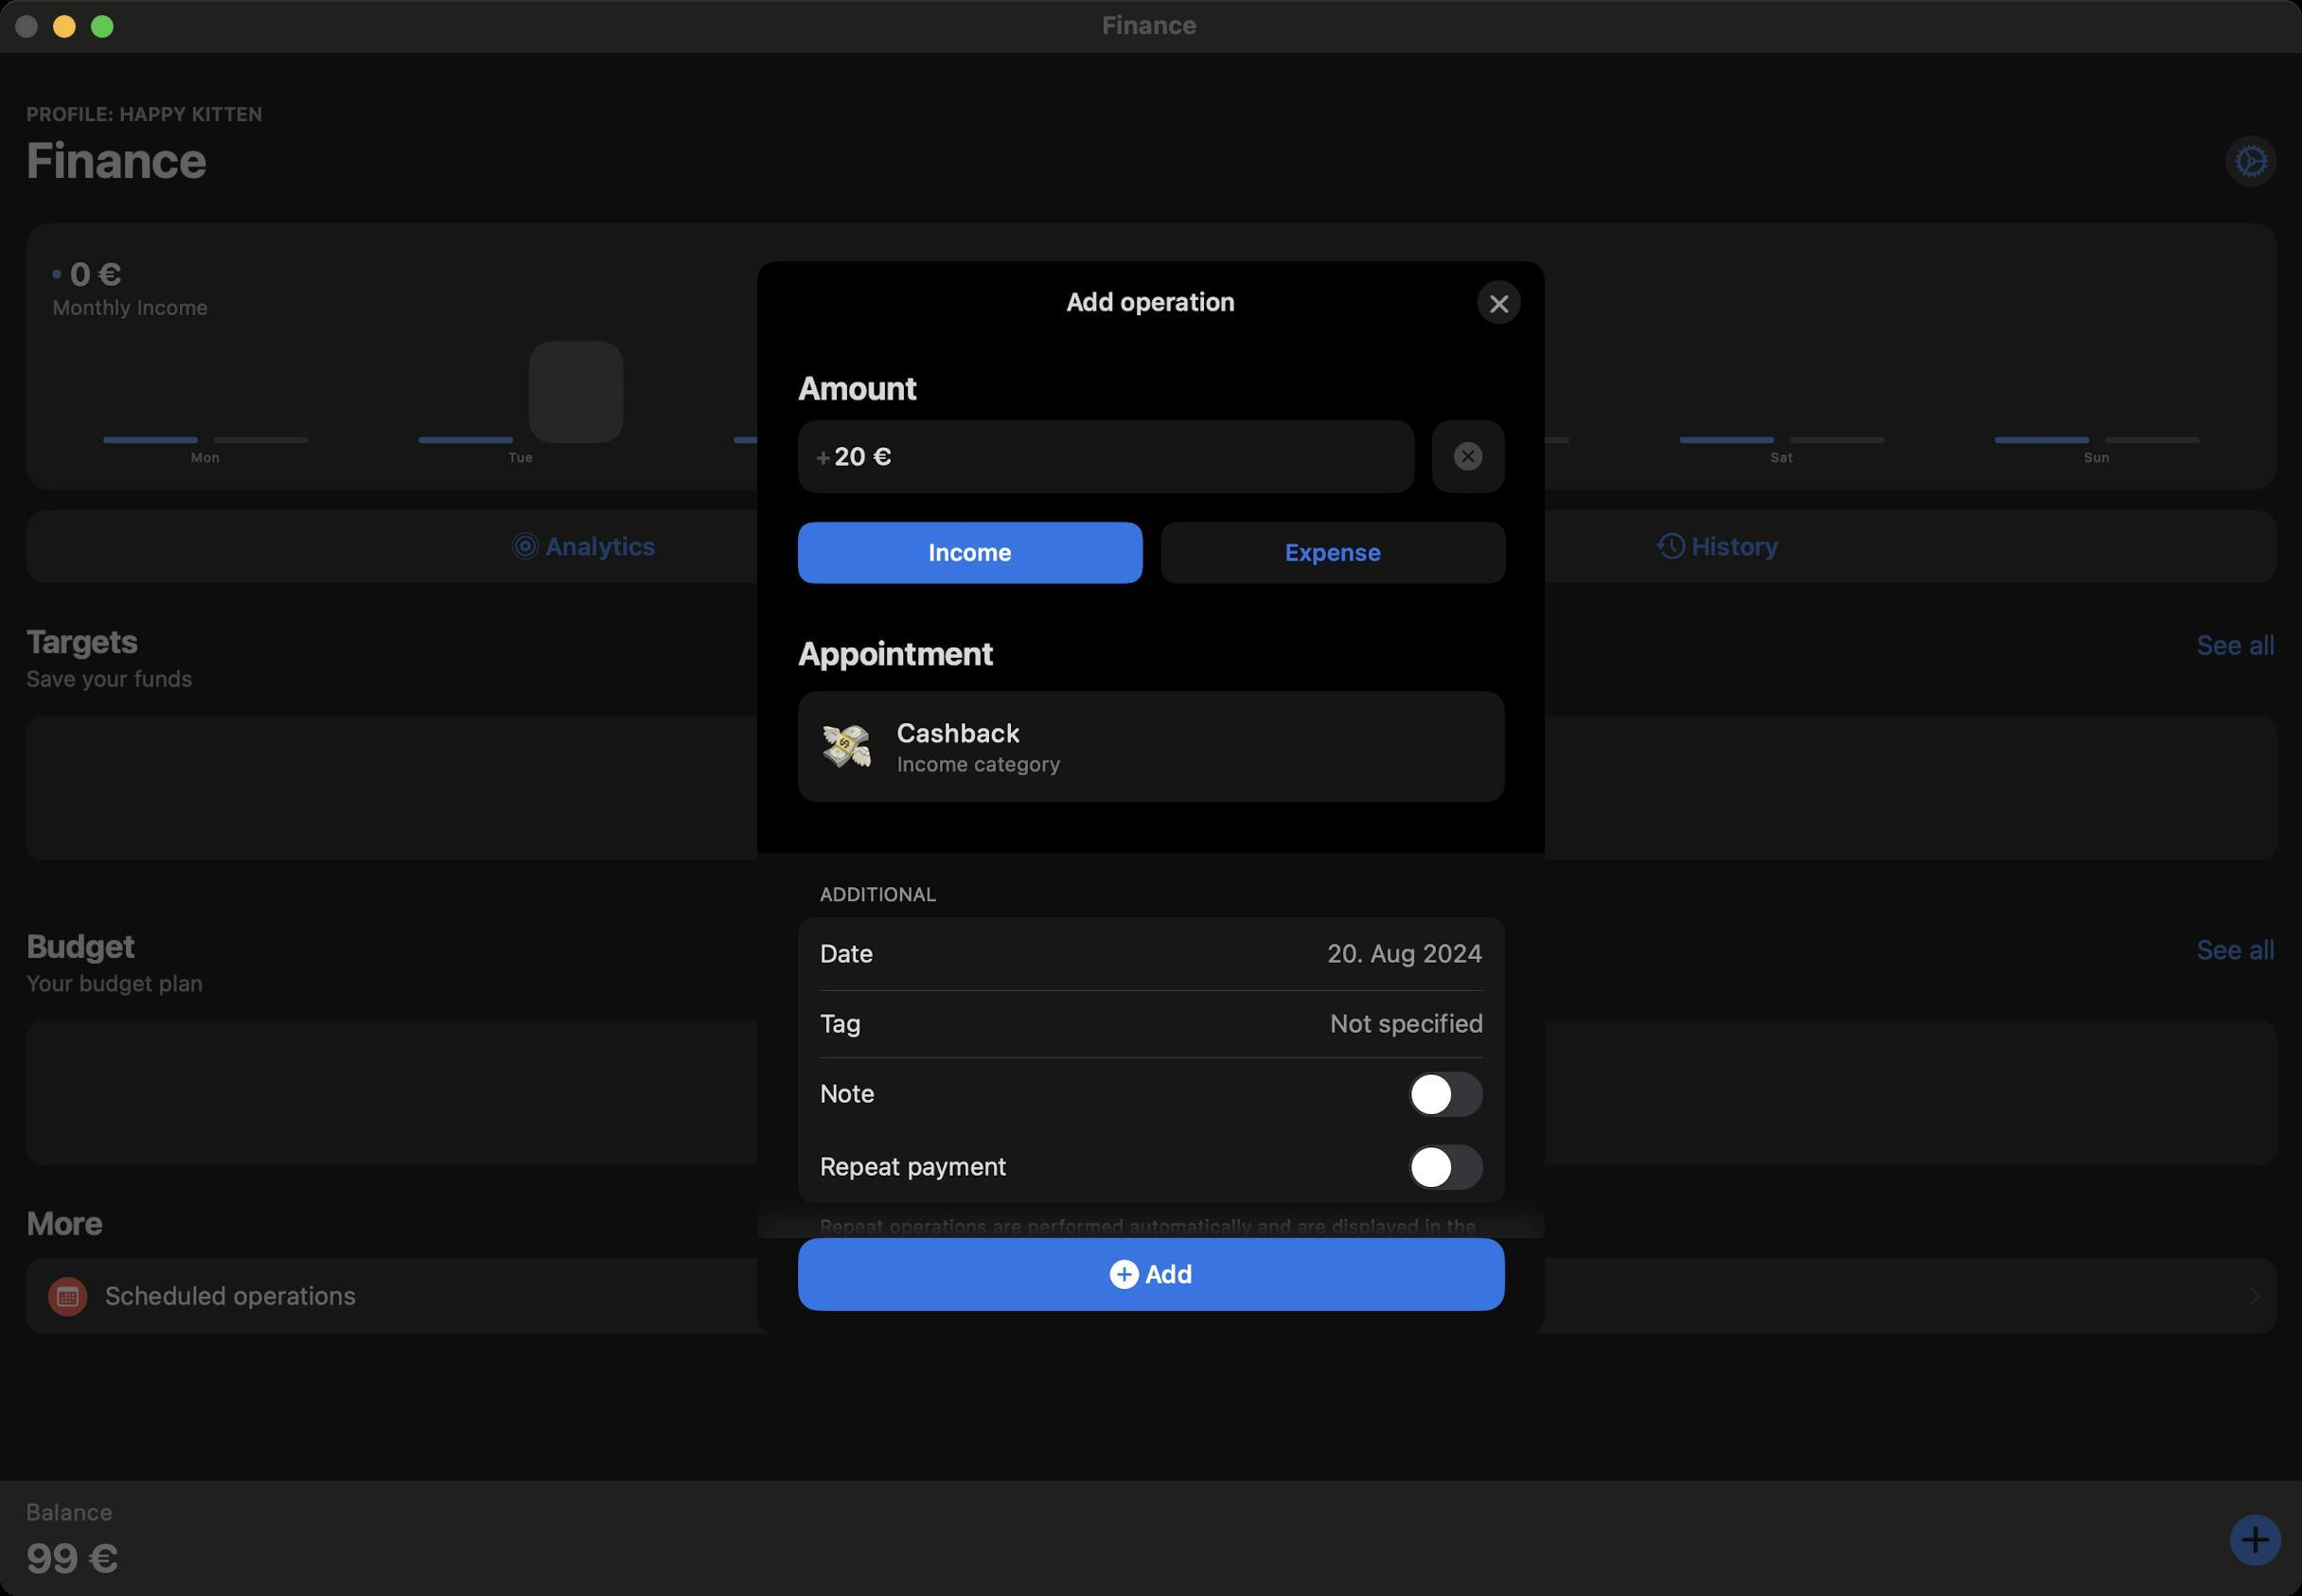
Accessibility tree:
{"name": "Finance", "role": "AXWindow", "description": null, "role_description": "standard window", "value": null, "position": "294.00;94.00", "size": "1216;843", "children": [{"name": null, "role": "AXGroup", "description": null, "role_description": "group", "value": null, "position": "0.00;0.00", "size": "1216;843", "children": [{"name": null, "role": "AXGroup", "description": null, "role_description": "group", "value": null, "position": "0.00;0.00", "size": "1217;843", "children": []}]}, {"name": null, "role": "AXButton", "description": null, "role_description": "close button", "value": null, "position": "7.00;6.00", "size": "14;16", "children": []}, {"name": null, "role": "AXButton", "description": null, "role_description": "zoom button", "value": null, "position": "47.00;6.00", "size": "14;16", "children": [{"name": null, "role": "AXGroup", "description": null, "role_description": "group", "value": null, "position": "47.00;6.00", "size": "14;16", "children": [{"name": null, "role": "AXGroup", "description": null, "role_description": "group", "value": null, "position": "47.00;6.00", "size": "14;16", "children": []}]}]}, {"name": null, "role": "AXButton", "description": null, "role_description": "minimize button", "value": null, "position": "27.00;6.00", "size": "14;16", "children": []}, {"name": null, "role": "AXStaticText", "description": null, "role_description": "text", "value": "Finance", "position": "580.00;5.00", "size": "55;16", "children": []}, {"name": null, "role": "AXSheet", "description": null, "role_description": "sheet", "value": null, "position": "400.00;138.00", "size": "416;567", "children": [{"name": null, "role": "AXGroup", "description": null, "role_description": "group", "value": null, "position": "400.00;138.00", "size": "416;567", "children": [{"name": null, "role": "AXGroup", "description": null, "role_description": "group", "value": null, "position": "400.00;138.00", "size": "417;567", "children": [{"name": null, "role": "AXGroup", "description": null, "role_description": "Nav bar", "value": null, "position": "400.00;138.00", "size": "417;43", "children": [{"name": null, "role": "AXHeading", "description": "Add operation", "role_description": "heading", "value": null, "position": "563.24;151.86", "size": "90;16", "children": []}, {"name": null, "role": "AXButton", "description": "close", "role_description": "button", "value": null, "position": "774.22;142.62", "size": "33;34", "children": []}]}, {"name": null, "role": "AXGroup", "description": null, "role_description": "group", "value": null, "position": "400.00;138.00", "size": "417;567", "children": [{"name": null, "role": "AXGroup", "description": null, "role_description": "group", "value": null, "position": "400.00;138.00", "size": "417;567", "children": [{"name": null, "role": "AXGroup", "description": null, "role_description": "group", "value": null, "position": "421.56;194.98", "size": "373;22", "children": [{"name": null, "role": "AXGroup", "description": null, "role_description": "group", "value": null, "position": "421.56;194.98", "size": "373;20", "children": [{"name": null, "role": "AXStaticText", "description": "Amount", "role_description": "text", "value": null, "position": "421.56;194.98", "size": "373;20", "children": []}]}]}, {"name": null, "role": "AXTextField", "description": null, "role_description": "text field", "value": "20 €", "position": "421.56;221.93", "size": "326;38", "children": []}, {"name": null, "role": "AXStaticText", "description": "+", "role_description": "text", "value": null, "position": "430.80;221.93", "size": "9;38", "children": []}, {"name": null, "role": "AXButton", "description": "clearField", "role_description": "button", "value": null, "position": "756.51;221.93", "size": "38;38", "children": []}, {"name": null, "role": "AXGroup", "description": null, "role_description": "group", "value": null, "position": "421.56;275.83", "size": "373;32", "children": [{"name": null, "role": "AXButton", "description": "Income", "role_description": "button", "value": null, "position": "421.56;275.83", "size": "182;32", "children": []}, {"name": null, "role": "AXButton", "description": "Expense", "role_description": "button", "value": null, "position": "613.29;275.83", "size": "182;32", "children": []}]}, {"name": null, "role": "AXGroup", "description": null, "role_description": "group", "value": null, "position": "421.56;335.12", "size": "373;22", "children": [{"name": null, "role": "AXGroup", "description": null, "role_description": "group", "value": null, "position": "421.56;335.12", "size": "373;20", "children": [{"name": null, "role": "AXStaticText", "description": "Appointment", "role_description": "text", "value": null, "position": "421.56;335.12", "size": "373;20", "children": []}]}]}, {"name": null, "role": "AXStaticText", "description": "💸", "role_description": "text", "value": null, "position": "430.80;377.47", "size": "34;34", "children": []}, {"name": null, "role": "AXGroup", "description": null, "role_description": "group", "value": null, "position": "473.92;379.01", "size": "310;31", "children": [{"name": null, "role": "AXStaticText", "description": "Cashback", "role_description": "text", "value": null, "position": "473.92;379.01", "size": "310;16", "children": []}, {"name": null, "role": "AXStaticText", "description": "Income category", "role_description": "text", "value": null, "position": "473.92;396.72", "size": "310;13", "children": []}]}, {"name": null, "role": "AXStaticText", "description": "ADDITIONAL", "role_description": "text", "value": null, "position": "433.11;466.02", "size": "350;12", "children": []}, {"name": null, "role": "AXStaticText", "description": "Date", "role_description": "text", "value": null, "position": "433.11;496.05", "size": "28;15", "children": []}, {"name": null, "role": "AXStaticText", "description": "20. Aug 2024", "role_description": "text", "value": null, "position": "701.07;496.05", "size": "82;15", "children": []}, {"name": null, "role": "AXStaticText", "description": "Tag", "role_description": "text", "value": null, "position": "433.11;523.00", "size": "22;35", "children": []}, {"name": null, "role": "AXGroup", "description": null, "role_description": "group", "value": null, "position": "433.11;523.00", "size": "350;116", "children": [{"name": null, "role": "AXSlider", "description": null, "role_description": "slider", "value": 5000.0, "position": "514.73;494.12", "size": "104;173", "children": []}, {"name": null, "role": "AXSlider", "description": null, "role_description": "slider", "value": 4979.0, "position": "622.53;494.12", "size": "38;173", "children": []}, {"name": null, "role": "AXSlider", "description": null, "role_description": "slider", "value": 2019.0, "position": "664.11;494.12", "size": "38;173", "children": []}]}, {"name": null, "role": "AXStaticText", "description": "Not specified", "role_description": "text", "value": null, "position": "459.29;523.00", "size": "325;35", "children": []}, {"name": null, "role": "AXStaticText", "description": "Note", "role_description": "text", "value": null, "position": "433.11;569.97", "size": "29;15", "children": []}, {"name": null, "role": "AXCheckBox", "description": null, "role_description": "checkbox", "value": "0", "position": "744.19;566.12", "size": "39;24", "children": []}, {"name": null, "role": "AXTextField", "description": null, "role_description": "text field", "value": "", "position": "433.11;596.92", "size": "350;31", "children": []}, {"name": null, "role": "AXStaticText", "description": "Repeat payment", "role_description": "text", "value": null, "position": "433.11;608.47", "size": "99;15", "children": []}, {"name": null, "role": "AXCheckBox", "description": null, "role_description": "checkbox", "value": "0", "position": "744.19;604.62", "size": "39;24", "children": []}, {"name": null, "role": "AXButton", "description": "Repeat operations are performed automatically and are displayed in the \"Scheduled operations\" section. Available in premium", "role_description": "button", "value": null, "position": "433.11;641.58", "size": "350;25", "children": []}, {"name": null, "role": "AXGroup", "description": null, "role_description": "group", "value": null, "position": "433.11;643.12", "size": "350;38", "children": [{"name": null, "role": "AXGroup", "description": null, "role_description": "group", "value": null, "position": "434.65;646.97", "size": "168;31", "children": [{"name": null, "role": "AXStaticText", "description": "Retry", "role_description": "text", "value": null, "position": "434.65;646.97", "size": "168;15", "children": []}, {"name": null, "role": "AXStaticText", "description": "Monthly", "role_description": "text", "value": null, "position": "434.65;663.14", "size": "168;15", "children": []}]}, {"name": null, "role": "AXGroup", "description": null, "role_description": "group", "value": null, "position": "614.06;646.97", "size": "168;31", "children": [{"name": null, "role": "AXStaticText", "description": "Stop Repeater", "role_description": "text", "value": null, "position": "614.06;646.97", "size": "168;15", "children": []}, {"name": null, "role": "AXStaticText", "description": "Never", "role_description": "text", "value": null, "position": "614.06;663.14", "size": "168;15", "children": []}]}]}, {"name": null, "role": "AXButton", "description": "Add", "role_description": "button", "value": null, "position": "421.56;653.90", "size": "373;38", "children": []}]}]}]}]}]}, {"name": "Finance", "role": "AXWindow", "description": null, "role_description": "standard window", "value": null, "position": "294.00;94.00", "size": "1216;843", "children": [{"name": null, "role": "AXGroup", "description": null, "role_description": "group", "value": null, "position": "0.00;0.00", "size": "1216;843", "children": [{"name": null, "role": "AXGroup", "description": null, "role_description": "group", "value": null, "position": "0.00;0.00", "size": "1217;843", "children": []}]}, {"name": null, "role": "AXButton", "description": null, "role_description": "close button", "value": null, "position": "7.00;6.00", "size": "14;16", "children": []}, {"name": null, "role": "AXButton", "description": null, "role_description": "zoom button", "value": null, "position": "47.00;6.00", "size": "14;16", "children": [{"name": null, "role": "AXGroup", "description": null, "role_description": "group", "value": null, "position": "47.00;6.00", "size": "14;16", "children": [{"name": null, "role": "AXGroup", "description": null, "role_description": "group", "value": null, "position": "47.00;6.00", "size": "14;16", "children": []}]}]}, {"name": null, "role": "AXButton", "description": null, "role_description": "minimize button", "value": null, "position": "27.00;6.00", "size": "14;16", "children": []}, {"name": null, "role": "AXStaticText", "description": null, "role_description": "text", "value": "Finance", "position": "580.00;5.00", "size": "55;16", "children": []}, {"name": null, "role": "AXSheet", "description": null, "role_description": "sheet", "value": null, "position": "400.00;138.00", "size": "416;567", "children": [{"name": null, "role": "AXGroup", "description": null, "role_description": "group", "value": null, "position": "400.00;138.00", "size": "416;567", "children": [{"name": null, "role": "AXGroup", "description": null, "role_description": "group", "value": null, "position": "400.00;138.00", "size": "417;567", "children": [{"name": null, "role": "AXGroup", "description": null, "role_description": "Nav bar", "value": null, "position": "400.00;138.00", "size": "417;43", "children": [{"name": null, "role": "AXHeading", "description": "Add operation", "role_description": "heading", "value": null, "position": "563.24;151.86", "size": "90;16", "children": []}, {"name": null, "role": "AXButton", "description": "close", "role_description": "button", "value": null, "position": "774.22;142.62", "size": "33;34", "children": []}]}, {"name": null, "role": "AXGroup", "description": null, "role_description": "group", "value": null, "position": "400.00;138.00", "size": "417;567", "children": [{"name": null, "role": "AXGroup", "description": null, "role_description": "group", "value": null, "position": "400.00;138.00", "size": "417;567", "children": [{"name": null, "role": "AXGroup", "description": null, "role_description": "group", "value": null, "position": "421.56;194.98", "size": "373;22", "children": [{"name": null, "role": "AXGroup", "description": null, "role_description": "group", "value": null, "position": "421.56;194.98", "size": "373;20", "children": [{"name": null, "role": "AXStaticText", "description": "Amount", "role_description": "text", "value": null, "position": "421.56;194.98", "size": "373;20", "children": []}]}]}, {"name": null, "role": "AXTextField", "description": null, "role_description": "text field", "value": "20 €", "position": "421.56;221.93", "size": "326;38", "children": []}, {"name": null, "role": "AXStaticText", "description": "+", "role_description": "text", "value": null, "position": "430.80;221.93", "size": "9;38", "children": []}, {"name": null, "role": "AXButton", "description": "clearField", "role_description": "button", "value": null, "position": "756.51;221.93", "size": "38;38", "children": []}, {"name": null, "role": "AXGroup", "description": null, "role_description": "group", "value": null, "position": "421.56;275.83", "size": "373;32", "children": [{"name": null, "role": "AXButton", "description": "Income", "role_description": "button", "value": null, "position": "421.56;275.83", "size": "182;32", "children": []}, {"name": null, "role": "AXButton", "description": "Expense", "role_description": "button", "value": null, "position": "613.29;275.83", "size": "182;32", "children": []}]}, {"name": null, "role": "AXGroup", "description": null, "role_description": "group", "value": null, "position": "421.56;335.12", "size": "373;22", "children": [{"name": null, "role": "AXGroup", "description": null, "role_description": "group", "value": null, "position": "421.56;335.12", "size": "373;20", "children": [{"name": null, "role": "AXStaticText", "description": "Appointment", "role_description": "text", "value": null, "position": "421.56;335.12", "size": "373;20", "children": []}]}]}, {"name": null, "role": "AXStaticText", "description": "💸", "role_description": "text", "value": null, "position": "430.80;377.47", "size": "34;34", "children": []}, {"name": null, "role": "AXGroup", "description": null, "role_description": "group", "value": null, "position": "473.92;379.01", "size": "310;31", "children": [{"name": null, "role": "AXStaticText", "description": "Cashback", "role_description": "text", "value": null, "position": "473.92;379.01", "size": "310;16", "children": []}, {"name": null, "role": "AXStaticText", "description": "Income category", "role_description": "text", "value": null, "position": "473.92;396.72", "size": "310;13", "children": []}]}, {"name": null, "role": "AXStaticText", "description": "ADDITIONAL", "role_description": "text", "value": null, "position": "433.11;466.02", "size": "350;12", "children": []}, {"name": null, "role": "AXStaticText", "description": "Date", "role_description": "text", "value": null, "position": "433.11;496.05", "size": "28;15", "children": []}, {"name": null, "role": "AXStaticText", "description": "20. Aug 2024", "role_description": "text", "value": null, "position": "701.07;496.05", "size": "82;15", "children": []}, {"name": null, "role": "AXStaticText", "description": "Tag", "role_description": "text", "value": null, "position": "433.11;523.00", "size": "22;35", "children": []}, {"name": null, "role": "AXGroup", "description": null, "role_description": "group", "value": null, "position": "433.11;523.00", "size": "350;116", "children": [{"name": null, "role": "AXSlider", "description": null, "role_description": "slider", "value": 5000.0, "position": "514.73;494.12", "size": "104;173", "children": []}, {"name": null, "role": "AXSlider", "description": null, "role_description": "slider", "value": 4979.0, "position": "622.53;494.12", "size": "38;173", "children": []}, {"name": null, "role": "AXSlider", "description": null, "role_description": "slider", "value": 2019.0, "position": "664.11;494.12", "size": "38;173", "children": []}]}, {"name": null, "role": "AXStaticText", "description": "Not specified", "role_description": "text", "value": null, "position": "459.29;523.00", "size": "325;35", "children": []}, {"name": null, "role": "AXStaticText", "description": "Note", "role_description": "text", "value": null, "position": "433.11;569.97", "size": "29;15", "children": []}, {"name": null, "role": "AXCheckBox", "description": null, "role_description": "checkbox", "value": "0", "position": "744.19;566.12", "size": "39;24", "children": []}, {"name": null, "role": "AXTextField", "description": null, "role_description": "text field", "value": "", "position": "433.11;596.92", "size": "350;31", "children": []}, {"name": null, "role": "AXStaticText", "description": "Repeat payment", "role_description": "text", "value": null, "position": "433.11;608.47", "size": "99;15", "children": []}, {"name": null, "role": "AXCheckBox", "description": null, "role_description": "checkbox", "value": "0", "position": "744.19;604.62", "size": "39;24", "children": []}, {"name": null, "role": "AXButton", "description": "Repeat operations are performed automatically and are displayed in the \"Scheduled operations\" section. Available in premium", "role_description": "button", "value": null, "position": "433.11;641.58", "size": "350;25", "children": []}, {"name": null, "role": "AXGroup", "description": null, "role_description": "group", "value": null, "position": "433.11;643.12", "size": "350;38", "children": [{"name": null, "role": "AXGroup", "description": null, "role_description": "group", "value": null, "position": "434.65;646.97", "size": "168;31", "children": [{"name": null, "role": "AXStaticText", "description": "Retry", "role_description": "text", "value": null, "position": "434.65;646.97", "size": "168;15", "children": []}, {"name": null, "role": "AXStaticText", "description": "Monthly", "role_description": "text", "value": null, "position": "434.65;663.14", "size": "168;15", "children": []}]}, {"name": null, "role": "AXGroup", "description": null, "role_description": "group", "value": null, "position": "614.06;646.97", "size": "168;31", "children": [{"name": null, "role": "AXStaticText", "description": "Stop Repeater", "role_description": "text", "value": null, "position": "614.06;646.97", "size": "168;15", "children": []}, {"name": null, "role": "AXStaticText", "description": "Never", "role_description": "text", "value": null, "position": "614.06;663.14", "size": "168;15", "children": []}]}]}, {"name": null, "role": "AXButton", "description": "Add", "role_description": "button", "value": null, "position": "421.56;653.90", "size": "373;38", "children": []}]}]}]}]}]}]}]}